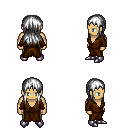
a pixel art fantasy rpg character, male body template, human, tanned skin, brown robe, teal pants, white unkempt hairstyle, metal boots, four views (front, back, left, right), 2x2 character sprite sheet, small pixel art, hard edges, no anti-aliasing